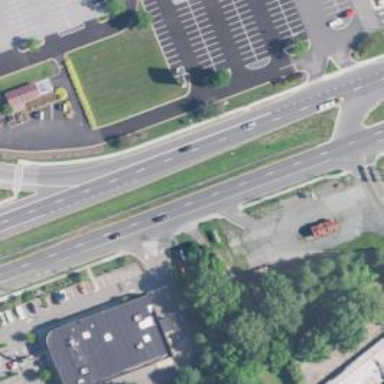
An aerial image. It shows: Traffic island covered in grass.